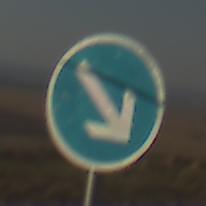
Verkehrszeichen: VorgeschriebeneVorbeifahrtRechts
Umgebung: Outdoor, Nature
Tageszeit: MorningAfternoon
Wetter: Clear
Licht: Natural
Jahreszeit: NotSpecified
Kontrast: HighContrast